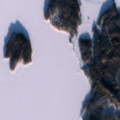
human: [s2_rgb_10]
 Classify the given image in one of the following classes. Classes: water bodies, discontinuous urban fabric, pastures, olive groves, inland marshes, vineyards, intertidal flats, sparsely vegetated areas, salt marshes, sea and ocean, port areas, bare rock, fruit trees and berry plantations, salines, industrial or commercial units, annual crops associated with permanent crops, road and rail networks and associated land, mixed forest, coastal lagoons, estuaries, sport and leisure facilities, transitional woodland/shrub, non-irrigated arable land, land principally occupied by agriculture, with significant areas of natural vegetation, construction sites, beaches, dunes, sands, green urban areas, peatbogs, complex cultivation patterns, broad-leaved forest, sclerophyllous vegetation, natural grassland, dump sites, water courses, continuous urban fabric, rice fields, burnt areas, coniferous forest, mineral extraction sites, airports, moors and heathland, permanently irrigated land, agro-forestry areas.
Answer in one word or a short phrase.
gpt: coniferous forest, water bodies